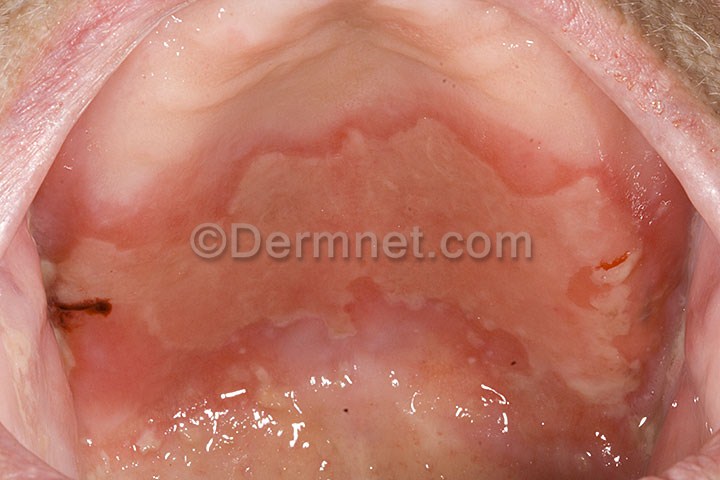
Disease: Bullous Disease Photos